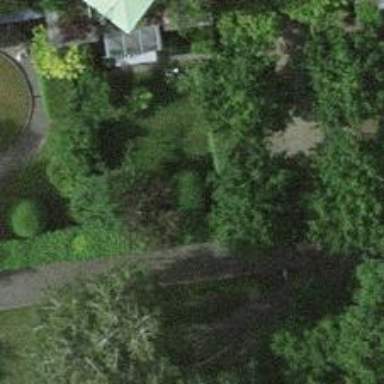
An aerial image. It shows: Garden tree with needle-leaved evergreen foliage.